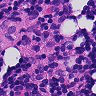
Metastatic tissue present: no